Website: bh-photo
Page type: customer-info-address
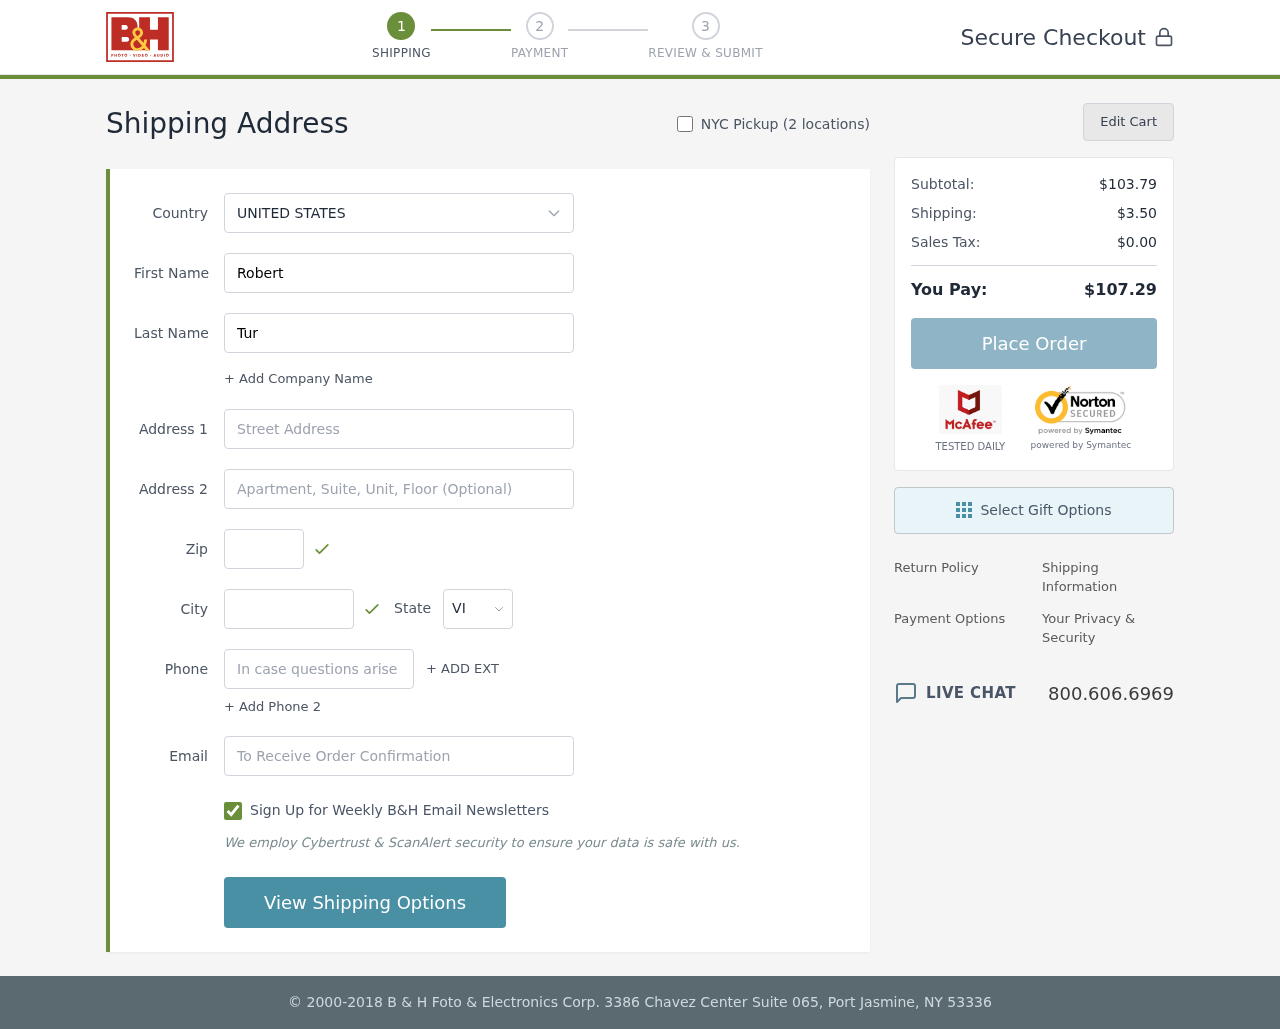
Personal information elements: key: PII_CITY
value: Holmesbury
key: PII_COUNTRY
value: United States
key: PII_EMAIL
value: robertturner@yahoo.com
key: PII_FIRSTNAME
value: Robert
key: PII_LASTNAME
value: Turner
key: PII_PHONE
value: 9997669092
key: PII_POSTCODE
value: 55868
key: PII_STATE_ABBR
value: VI
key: PII_STREET
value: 39342 Hudson Plains Apt. 994
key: PII_STREET2
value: Apt. 368
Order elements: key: ORDER_SUBTOTAL
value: $103.79
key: ORDER_SHIPPING_COST
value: $3.50
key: ORDER_TAX
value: $0.00
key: ORDER_TOTAL
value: $107.29